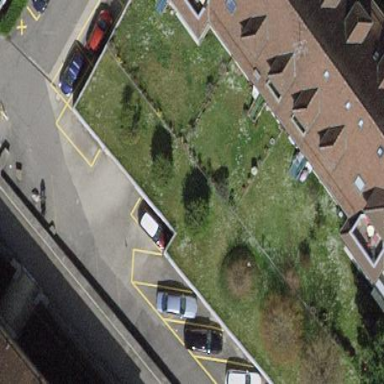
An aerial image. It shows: Group of garages.